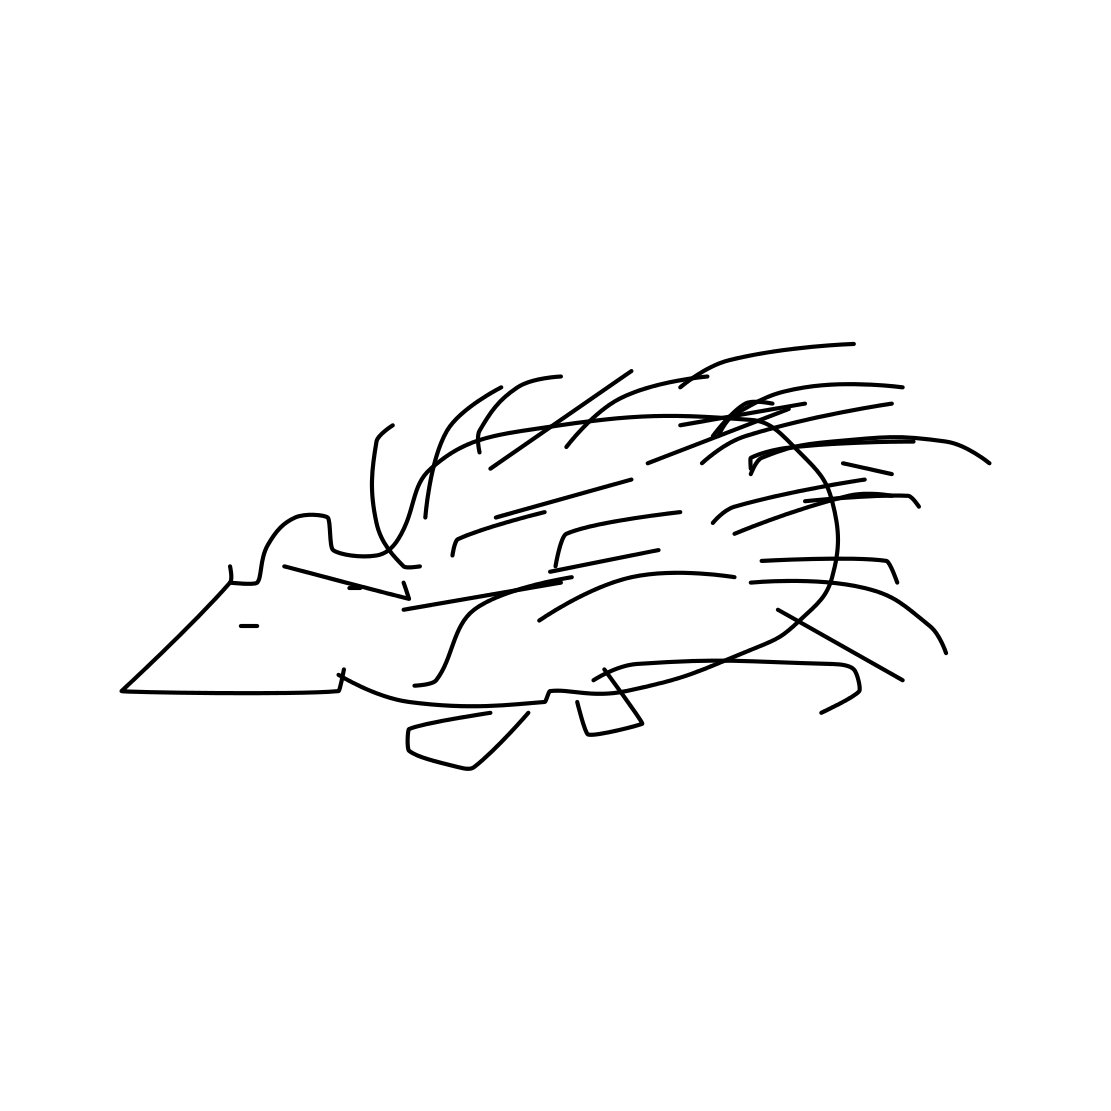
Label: hedgehog